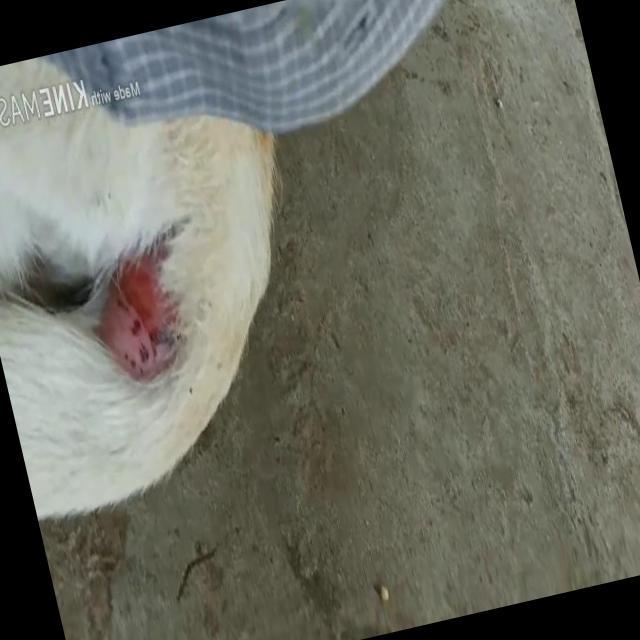
Canine dermatitis — inflammation of the skin presenting with erythema, pruritus, papules, and excoriation. May be allergic, contact, or atopic in origin.